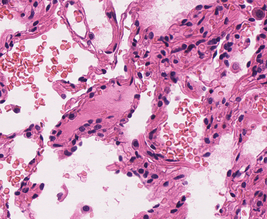
Tumor epithelial tissue: no
Tumor-associated stroma tissue: no
Normal tissue: yes